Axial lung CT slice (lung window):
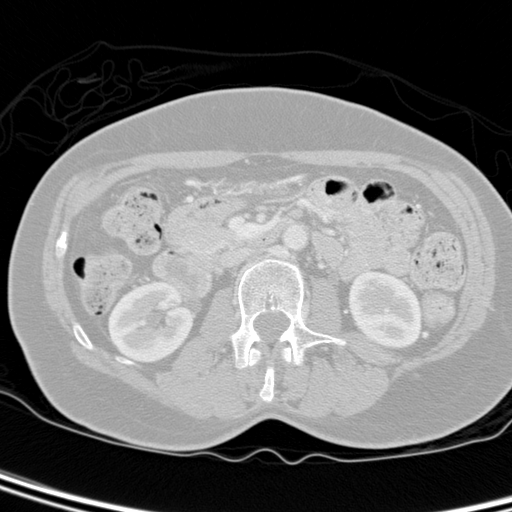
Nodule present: no